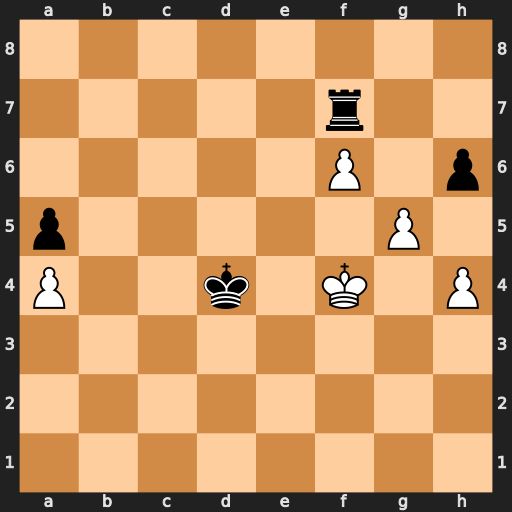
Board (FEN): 8/5r2/5P1p/p5P1/P2k1K1P/8/8/8
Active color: w
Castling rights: -
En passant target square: -
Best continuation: Kf5 hxg5 hxg5